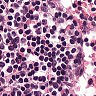
Metastatic tissue present: no